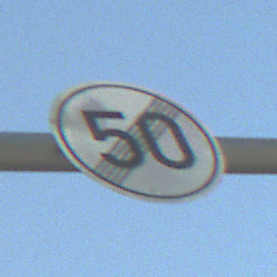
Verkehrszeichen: EndeGeschwindigkeit50
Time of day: SunriseSunset
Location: Outdoor (Special)
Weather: Clear
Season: NotSpecified
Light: Natural